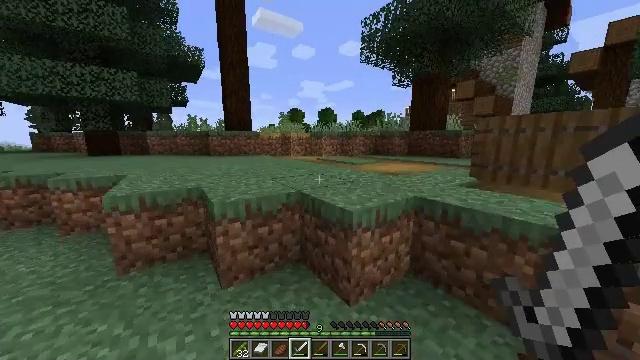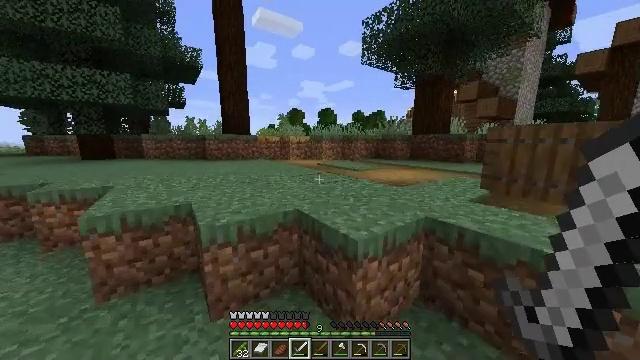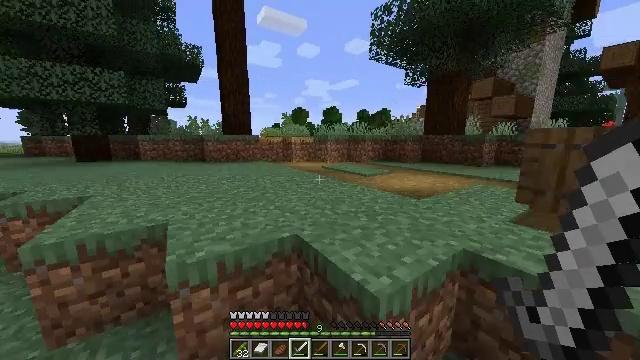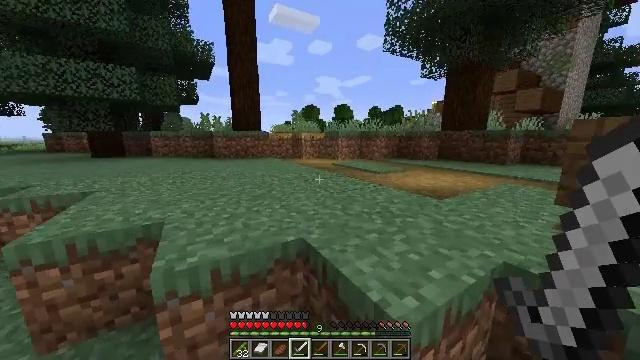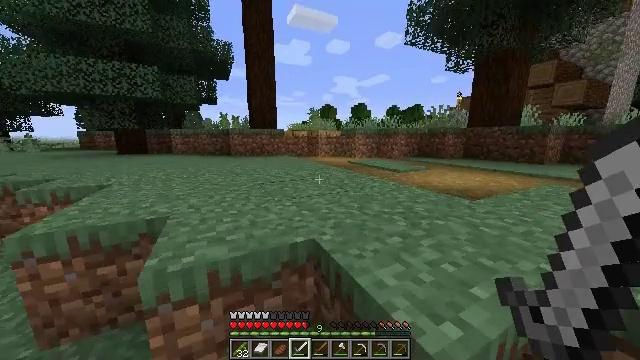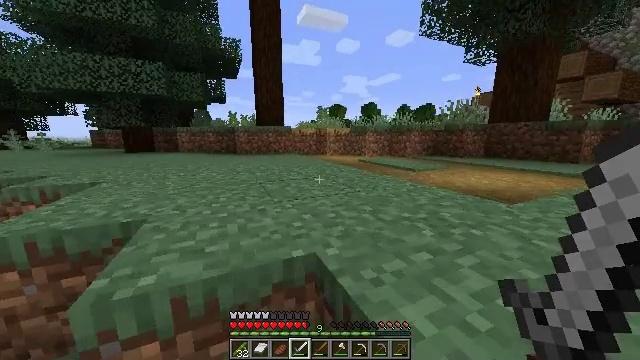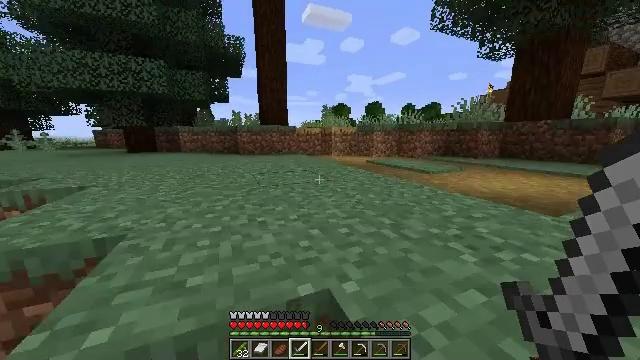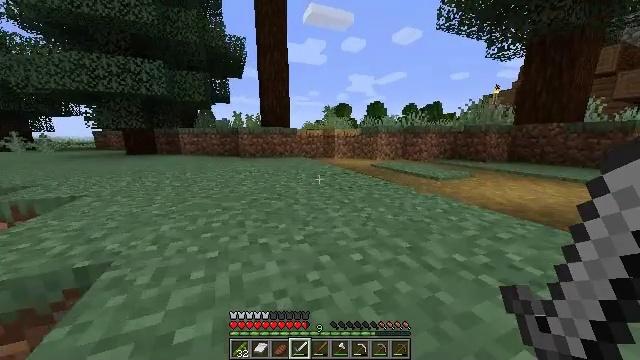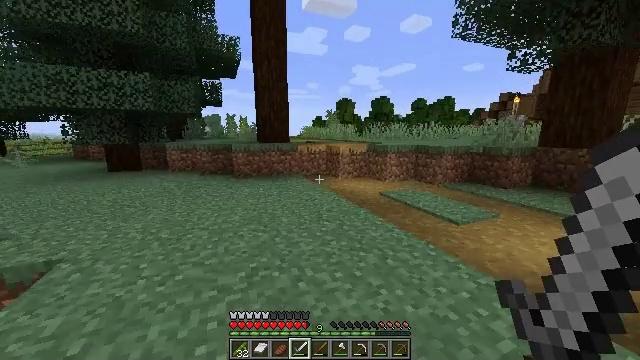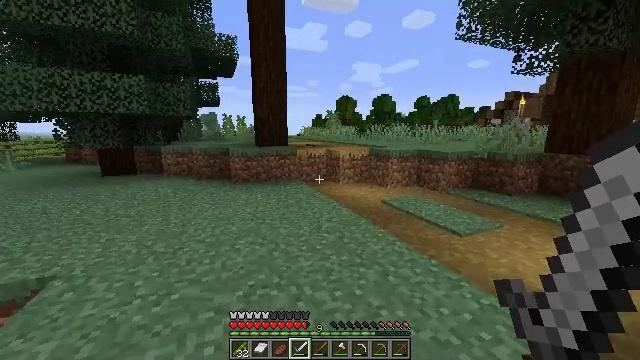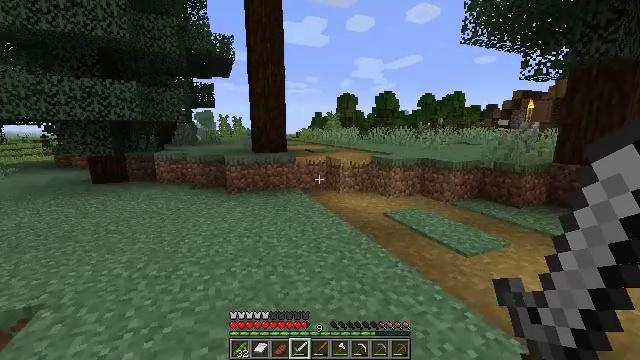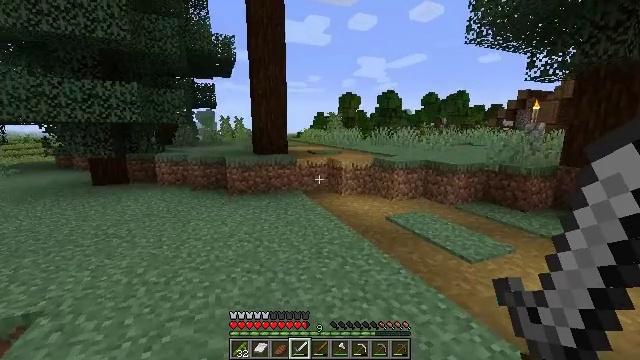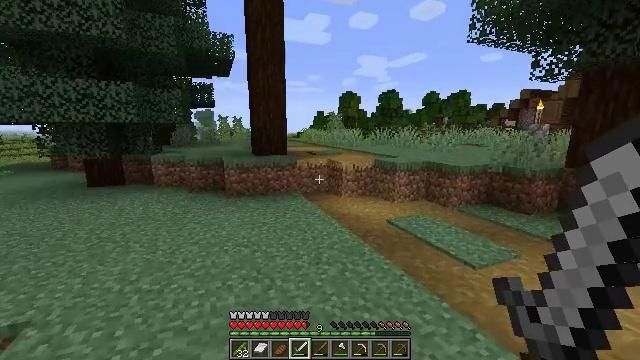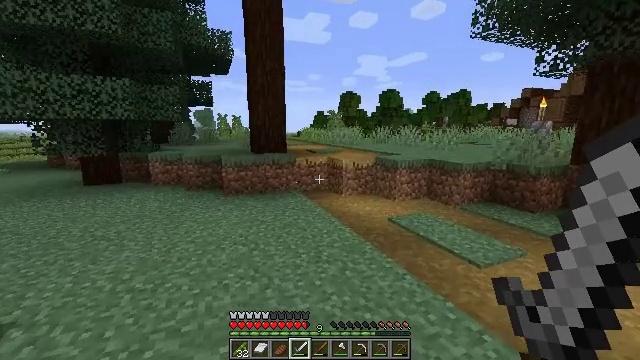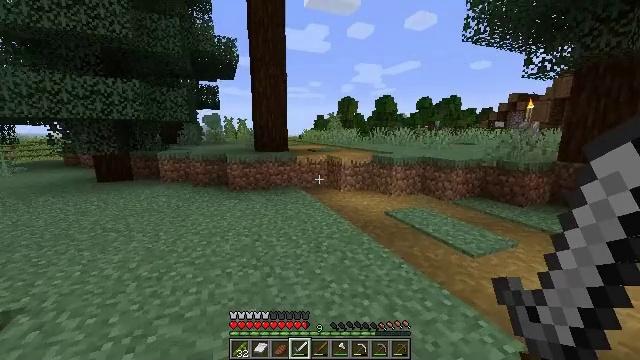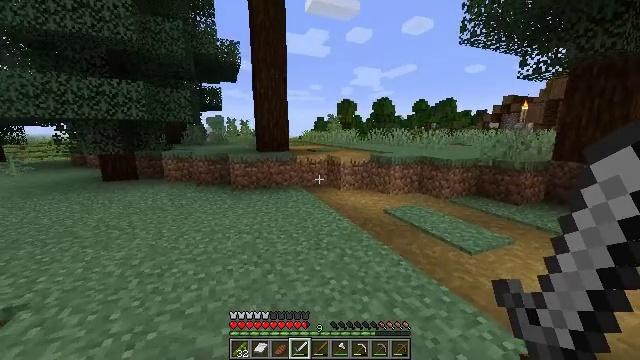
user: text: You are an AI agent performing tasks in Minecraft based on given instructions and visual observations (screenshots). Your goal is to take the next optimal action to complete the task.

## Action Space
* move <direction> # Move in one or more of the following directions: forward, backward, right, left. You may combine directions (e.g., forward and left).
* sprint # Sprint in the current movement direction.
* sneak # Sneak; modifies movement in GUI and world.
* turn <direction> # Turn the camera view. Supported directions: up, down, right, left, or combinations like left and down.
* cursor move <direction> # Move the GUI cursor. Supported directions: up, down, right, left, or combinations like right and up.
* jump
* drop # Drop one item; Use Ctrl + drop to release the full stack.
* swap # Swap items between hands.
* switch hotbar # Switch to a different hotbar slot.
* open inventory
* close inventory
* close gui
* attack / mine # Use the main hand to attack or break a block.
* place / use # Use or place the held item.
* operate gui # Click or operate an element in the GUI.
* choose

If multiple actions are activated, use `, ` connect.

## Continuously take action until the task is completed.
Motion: motion action
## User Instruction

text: Collect the large fern.
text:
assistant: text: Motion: move forward, jump
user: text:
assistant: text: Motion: move forward, turn left, jump
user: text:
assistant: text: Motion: move forward, turn left, jump
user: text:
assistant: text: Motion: move forward, turn left, jump
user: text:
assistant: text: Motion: move forward, sprint, turn left, jump
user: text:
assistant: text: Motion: move forward, sprint, turn left, jump
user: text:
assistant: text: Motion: move forward, sprint, jump
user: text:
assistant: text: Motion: move forward, sprint, jump
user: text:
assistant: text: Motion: move forward, jump
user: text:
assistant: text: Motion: move forward, jump
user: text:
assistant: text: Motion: move forward, jump
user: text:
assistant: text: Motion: move forward, sprint, jump
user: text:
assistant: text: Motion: move forward, sprint, jump
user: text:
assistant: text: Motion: move forward, sprint, jump
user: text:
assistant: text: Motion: move forward, sprint, jump
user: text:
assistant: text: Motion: move forward, sprint, jump
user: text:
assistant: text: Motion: move forward, jump
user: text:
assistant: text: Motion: move forward, turn left, jump
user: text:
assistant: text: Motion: move forward, turn left, jump
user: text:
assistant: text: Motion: move forward, sprint, turn left, jump
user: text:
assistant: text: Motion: move forward, sprint, turn left, jump
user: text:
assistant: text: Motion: move forward, sprint, jump
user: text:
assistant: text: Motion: move forward, sprint, jump
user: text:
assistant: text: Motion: move forward, jump
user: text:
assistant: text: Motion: move forward, turn left, jump
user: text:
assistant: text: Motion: move forward, turn left, jump
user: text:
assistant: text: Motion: move forward, turn left, jump
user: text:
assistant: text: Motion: move forward, turn left, jump
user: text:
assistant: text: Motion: move forward, sprint, jump
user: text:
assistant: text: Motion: move forward, sprint, jump